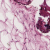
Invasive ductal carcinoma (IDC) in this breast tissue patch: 0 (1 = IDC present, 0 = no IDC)